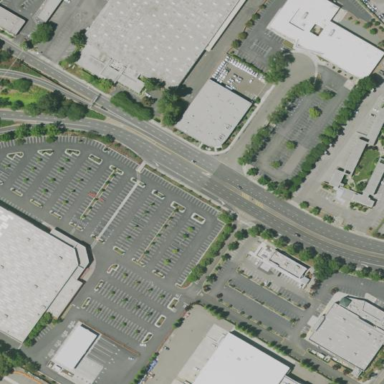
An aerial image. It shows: Retail area.